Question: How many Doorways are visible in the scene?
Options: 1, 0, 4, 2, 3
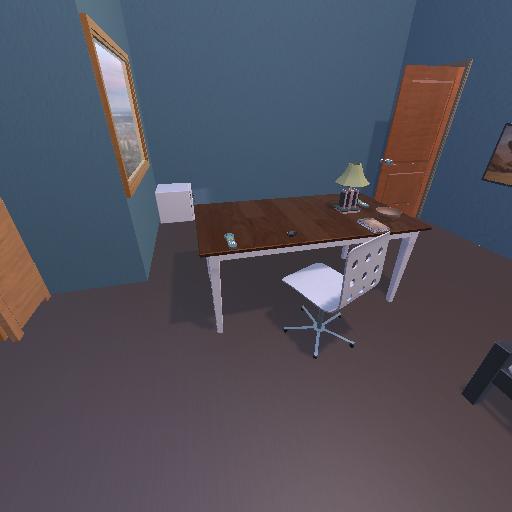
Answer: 1